Interaction volume radius: 5 \u00c5
Interaction volume height: 20 \u00c5
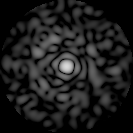
Disorder parameter: 0.794